Field crop: tomato
Growth stage: 1
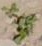
Species: portulaca